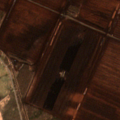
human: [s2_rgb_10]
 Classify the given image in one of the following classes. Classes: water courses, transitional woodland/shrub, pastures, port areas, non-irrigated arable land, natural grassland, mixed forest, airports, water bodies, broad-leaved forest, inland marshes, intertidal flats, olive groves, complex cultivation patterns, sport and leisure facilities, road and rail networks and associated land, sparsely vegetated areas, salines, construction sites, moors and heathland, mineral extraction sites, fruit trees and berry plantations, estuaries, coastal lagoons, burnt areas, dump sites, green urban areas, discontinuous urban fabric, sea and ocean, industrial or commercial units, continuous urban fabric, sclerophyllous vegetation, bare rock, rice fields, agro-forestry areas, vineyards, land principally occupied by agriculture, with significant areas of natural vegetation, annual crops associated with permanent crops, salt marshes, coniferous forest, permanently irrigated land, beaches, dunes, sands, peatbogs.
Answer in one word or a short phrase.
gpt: pastures, broad-leaved forest, peatbogs